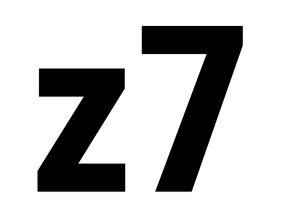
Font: Roboto_Condensed_ExtraBold